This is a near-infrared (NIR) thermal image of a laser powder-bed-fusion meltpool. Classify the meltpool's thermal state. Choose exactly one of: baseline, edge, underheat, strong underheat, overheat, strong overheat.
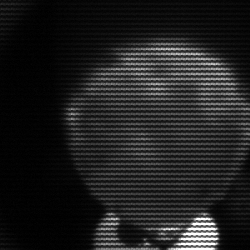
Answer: edge